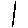
Label: line